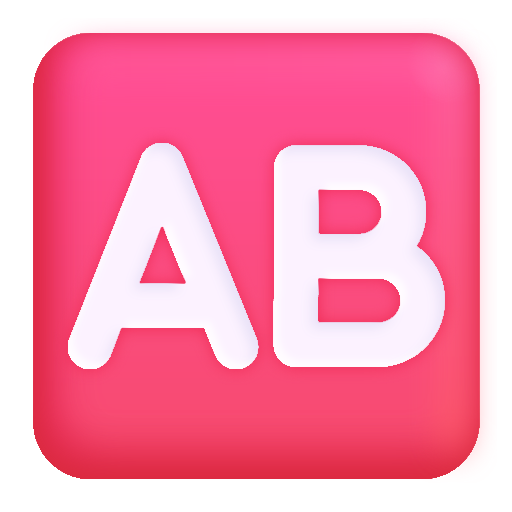
ab button blood type color